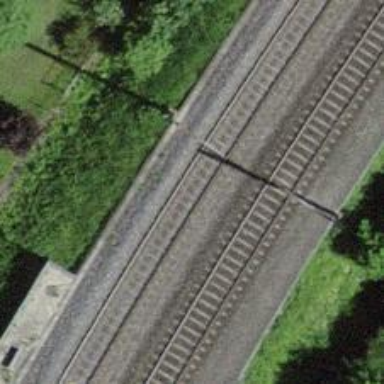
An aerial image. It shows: Single-track railway with electrified contact lines.